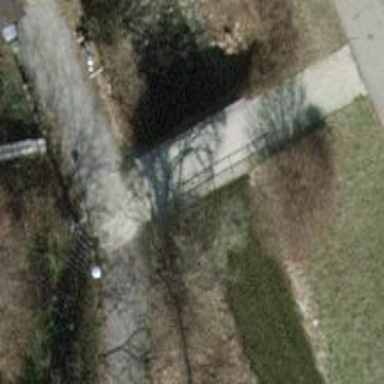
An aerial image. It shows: Paved driveway bridge on service road.